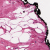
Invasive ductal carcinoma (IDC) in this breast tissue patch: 0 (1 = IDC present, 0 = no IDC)